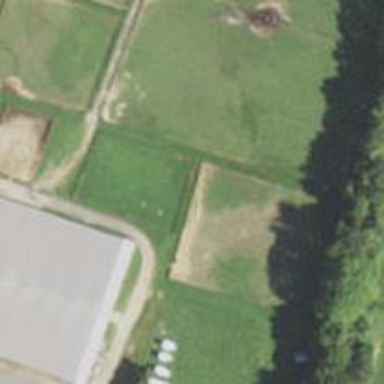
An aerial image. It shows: Equestrian pitch for leisure land sports.